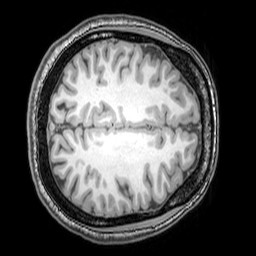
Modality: T1w
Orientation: axial
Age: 25
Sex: male
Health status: healthy
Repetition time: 0.081 s
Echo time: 0.037 s